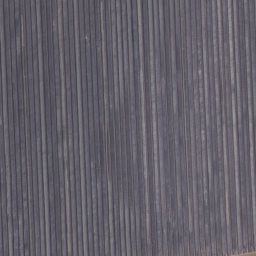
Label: agricultural